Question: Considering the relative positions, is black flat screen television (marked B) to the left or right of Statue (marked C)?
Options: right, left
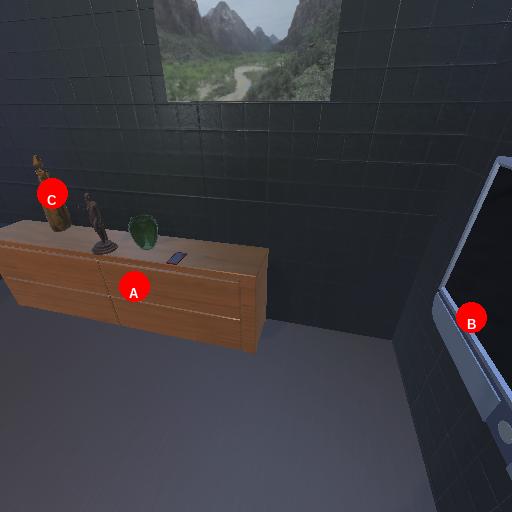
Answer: right